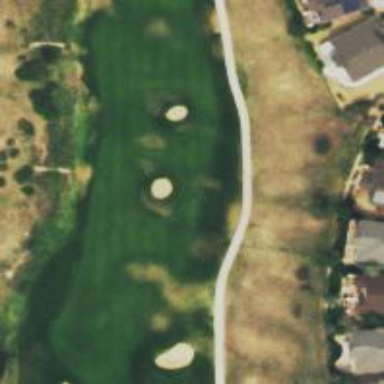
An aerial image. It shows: Golf hole.